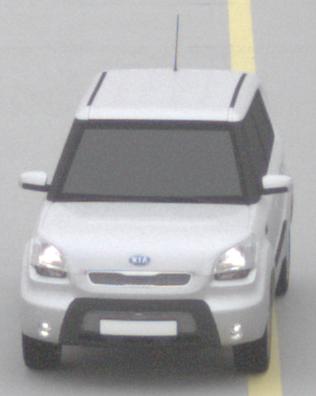
Make: KIA
Model: Soul 1.6
Detailed model: Soul (AM)
Model produced from: 2009/02
Model produced until: 2009/11
Doors: 5
Color: white
Road condition: dry road
Daytime: midday
Contrast: low contrast